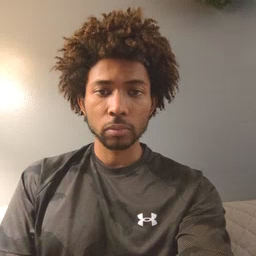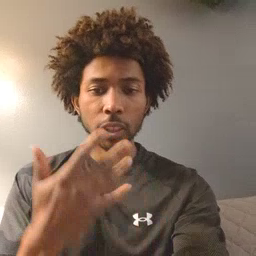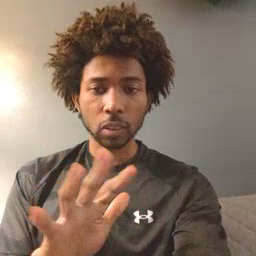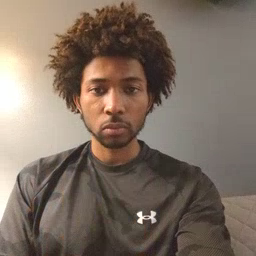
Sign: finish